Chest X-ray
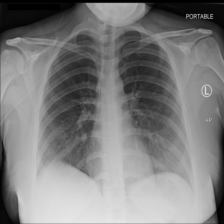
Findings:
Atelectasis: negative
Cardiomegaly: negative
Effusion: negative
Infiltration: negative
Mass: negative
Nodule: negative
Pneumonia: negative
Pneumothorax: negative
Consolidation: negative
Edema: negative
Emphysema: negative
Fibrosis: negative
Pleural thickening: negative
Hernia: negative